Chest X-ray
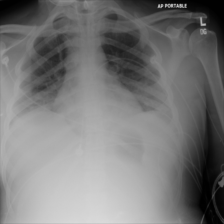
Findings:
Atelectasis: negative
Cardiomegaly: negative
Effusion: negative
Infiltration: negative
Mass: negative
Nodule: negative
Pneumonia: negative
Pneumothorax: negative
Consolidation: negative
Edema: negative
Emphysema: negative
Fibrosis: negative
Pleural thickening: negative
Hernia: negative